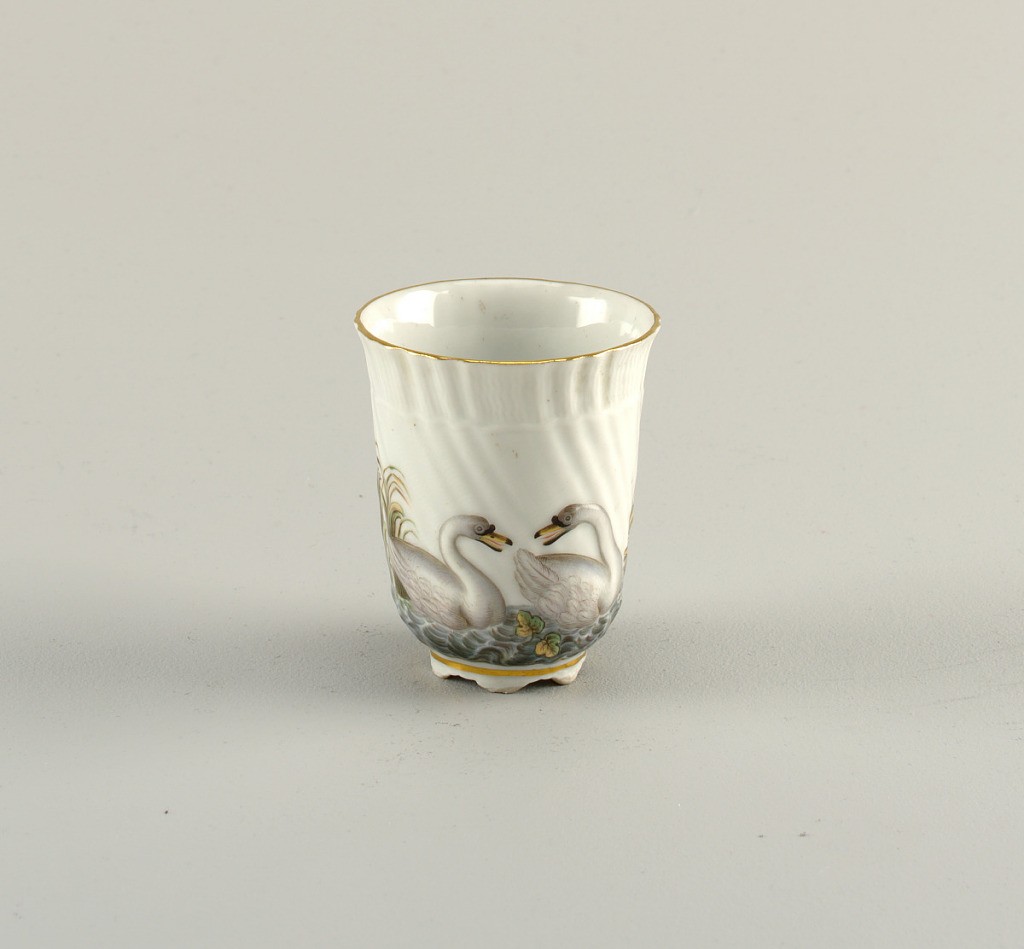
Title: Beaker with Water Birds (One of a Pair)
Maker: Meissen Porcelain Manufactory, German, active from 1710 to the present
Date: late 18th century
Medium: hard paste porcelain, vitreous enamel, gold
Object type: beaker
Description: Beaker in the form first made in 1737 -1740 for the Swan Service. Painted decoration two swans.